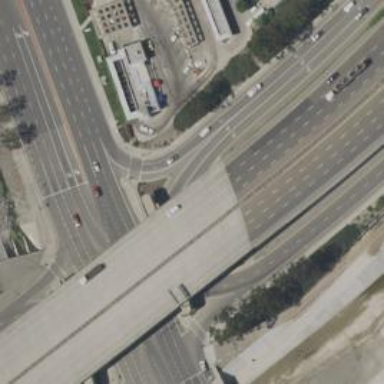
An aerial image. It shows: Primary link road with asphalt surface.